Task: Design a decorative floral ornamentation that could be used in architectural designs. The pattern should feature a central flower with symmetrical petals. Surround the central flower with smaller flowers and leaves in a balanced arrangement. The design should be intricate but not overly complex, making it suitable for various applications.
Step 1595:
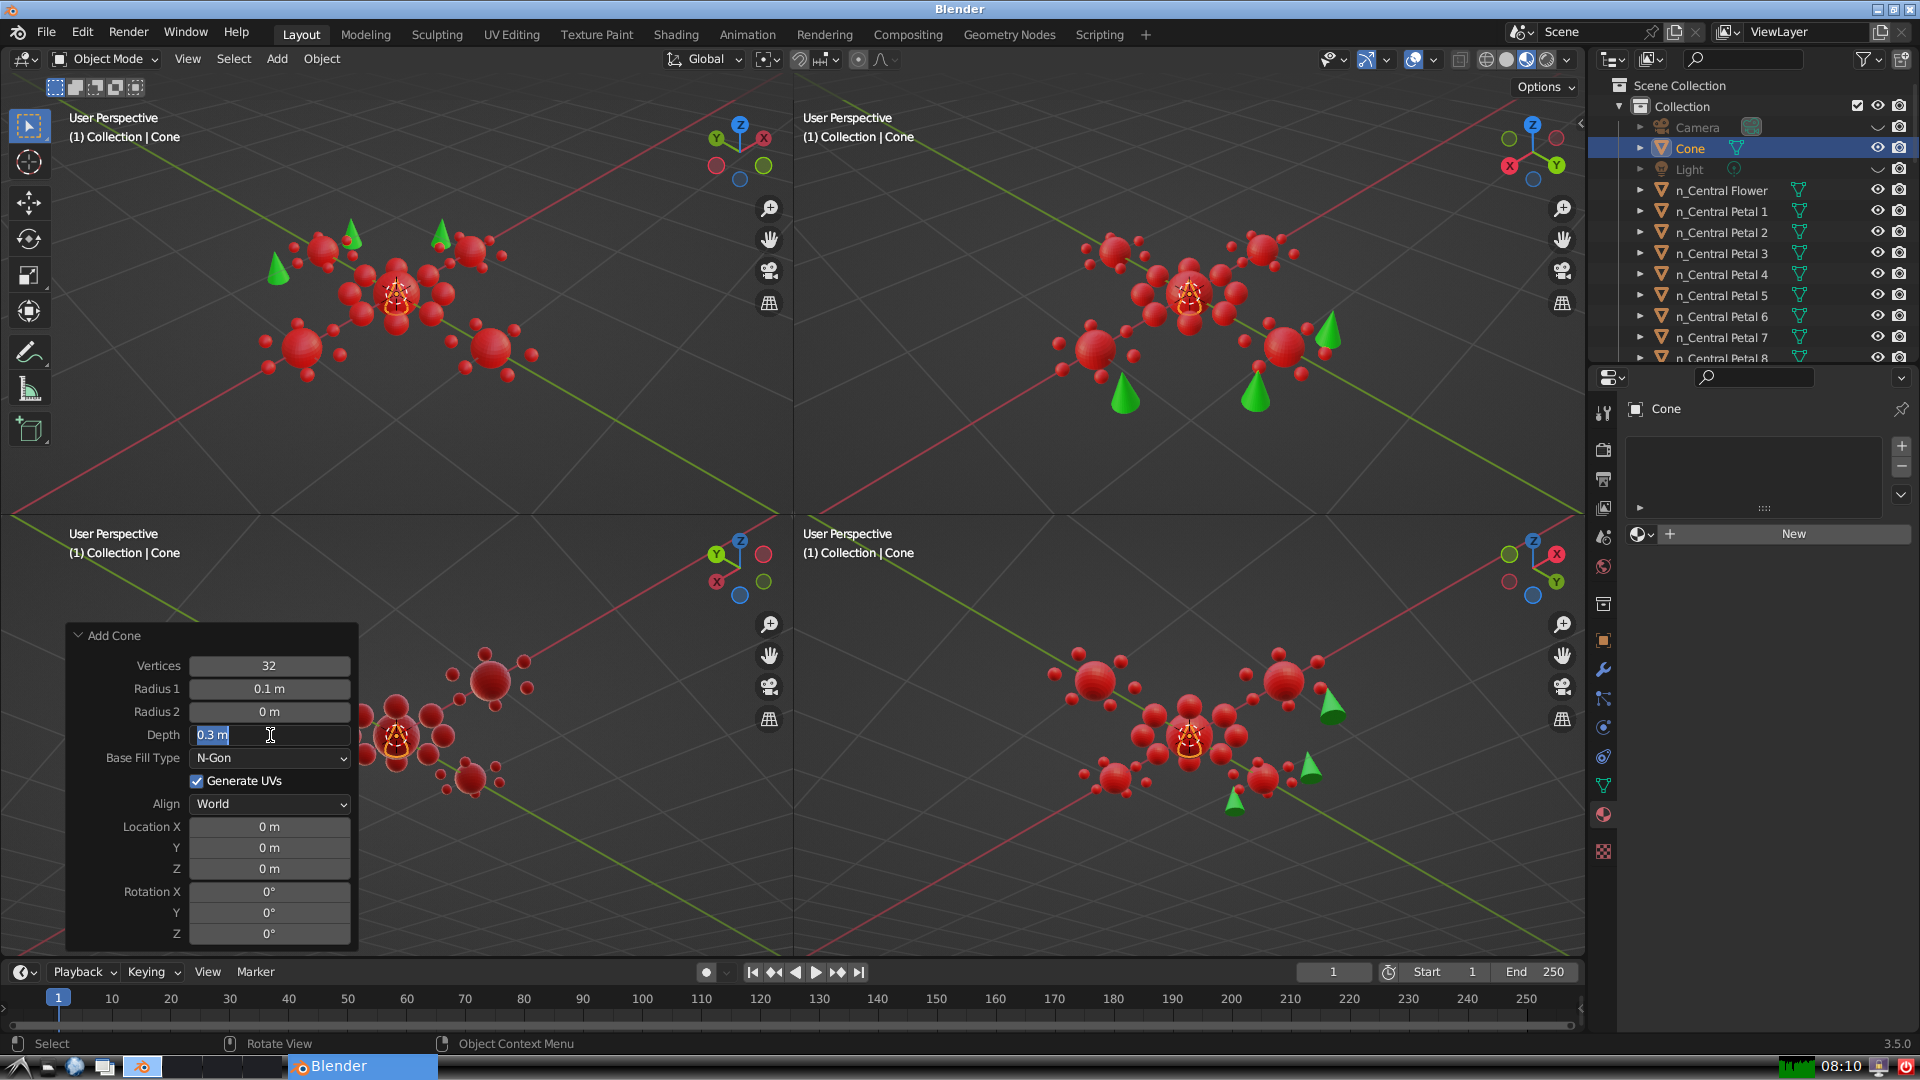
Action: input_text: 0.3